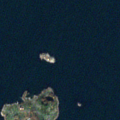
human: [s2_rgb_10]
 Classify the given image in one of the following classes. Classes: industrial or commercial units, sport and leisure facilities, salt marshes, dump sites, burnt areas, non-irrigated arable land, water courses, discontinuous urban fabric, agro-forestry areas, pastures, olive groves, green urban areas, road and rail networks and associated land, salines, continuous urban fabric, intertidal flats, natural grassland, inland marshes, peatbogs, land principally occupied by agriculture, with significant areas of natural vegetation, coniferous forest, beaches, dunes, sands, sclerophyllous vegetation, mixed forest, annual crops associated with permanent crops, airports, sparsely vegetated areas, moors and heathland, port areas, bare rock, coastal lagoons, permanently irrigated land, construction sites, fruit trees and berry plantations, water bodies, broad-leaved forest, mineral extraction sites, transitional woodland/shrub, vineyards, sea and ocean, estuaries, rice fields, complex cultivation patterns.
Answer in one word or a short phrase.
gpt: sea and ocean